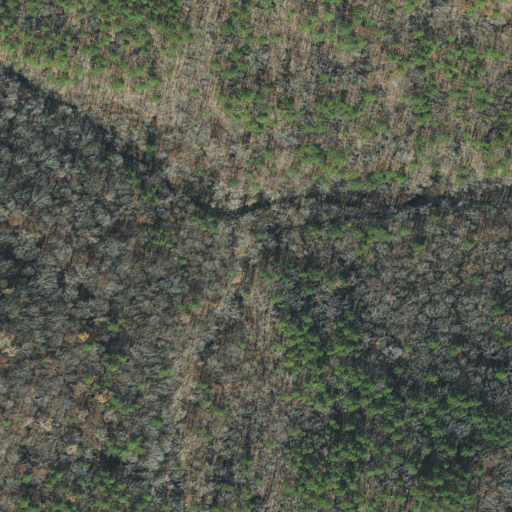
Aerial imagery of valley in Arkansas named Fall-Off Hollow containing deciduous forest, evergreen forest, and mixed forest